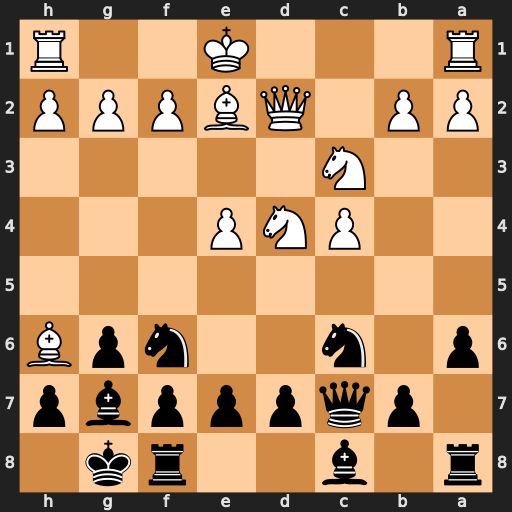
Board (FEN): r1b2rk1/1pqpppbp/p1n2npB/8/2PNP3/2N5/PP1QBPPP/R3K2R
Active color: b
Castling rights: KQ
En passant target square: -
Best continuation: Bxh6 Qxh6 Nxd4